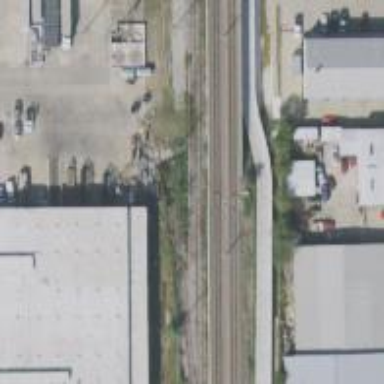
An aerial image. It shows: Light rail electrified with contact line.